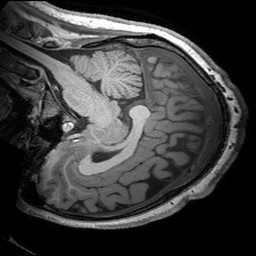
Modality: T1w
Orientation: sagittal
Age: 21
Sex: female
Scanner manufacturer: siemens
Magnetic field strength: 3 T
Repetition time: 2.53 s
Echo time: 0.00299 s